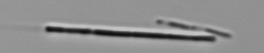
Label: Leptocylindrus